Question: I have created one RESTEasy service in java using Spring security Oauth2 for the authentication and token generate. Every thing is working fine for me but when I trying to access my service to generate the token from the browser REST Client it ask for credential and it fails but at the same time if I access the same service by HTTPClient in Java it work for me,
'''
HttpClient client = new DefaultHttpClient();
HttpPost post = new HttpPost("http://localhost:80/my-rest-application/oauth/token");
List<NameValuePair> nameValuePairs = new ArrayList<NameValuePair>(1);
nameValuePairs.add(new BasicNameValuePair("client_id","myclientid"));
nameValuePairs.add(new BasicNameValuePair("client_secret","myclientsecret"));
nameValuePairs.add(new BasicNameValuePair("username","someuser"));
nameValuePairs.add(new BasicNameValuePair("password","somepassword"));
nameValuePairs.add(new BasicNameValuePair("grant_type","password"));
post.setEntity(new UrlEncodedFormEntity(nameValuePairs));
HttpResponse response = client.execute(post);
'''
Http client in java work for me but in browser rest client it ask for credential and returns bad request

Any idea why it happens?
my configuration,
'''
<http pattern="/oauth/token" create-session="stateless"
authentication-manager-ref="clientAuthenticationManager"
xmlns="http://www.springframework.org/schema/security" >
<intercept-url pattern="/oauth/token" access="IS_AUTHENTICATED_FULLY" />
<anonymous enabled="false" />
<http-basic entry-point-ref="clientAuthenticationEntryPoint" />
<!-- include this only if you need to authenticate clients via request parameters -->
<custom-filter ref="clientCredentialsTokenEndpointFilter" before="BASIC_AUTH_FILTER" />
<access-denied-handler ref="oauthAccessDeniedHandler" />
</http>
<authentication-manager id="clientAuthenticationManager" xmlns="http://www.springframework.org/schema/security">
<authentication-provider user-service-ref="clientDetailsUserService" />
</authentication-manager>
<bean id="clientDetailsUserService"
class="org.springframework.security.oauth2.provider.client.ClientDetailsUserDetailsService">
<constructor-arg ref="clientDetails" />
</bean>
<bean id="clientDetails" class="my own client details implementation"/>
<bean id="clientAuthenticationEntryPoint"
class="org.springframework.security.oauth2.provider.error.OAuth2AuthenticationEntryPoint">
<!-- <property name="realmName" value="springsec/client" /> -->
<property name="realmName" value="test/client" />
<property name="typeName" value="Basic" />
</bean>
<bean id="clientCredentialsTokenEndpointFilter"
class="org.springframework.security.oauth2.provider.client.ClientCredentialsTokenEndpointFilter">
<property name="authenticationManager" ref="clientAuthenticationManager" />
</bean>
<authentication-manager id="clientAuthenticationManager" xmlns="http://www.springframework.org/schema/security">
<authentication-provider user-service-ref="clientDetailsUserService" />
</authentication-manager>
'''
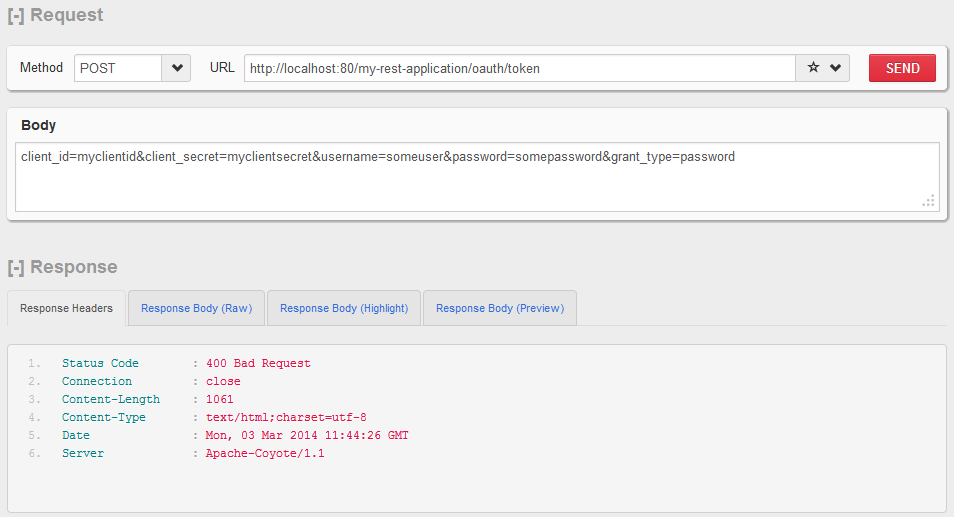
Answer: Change the 'content-type' on the REST client to be 'application/x-www-form-urlencoded'